Question: I'm working on an RSS feed and need to turn the title and subtitle into capitals, is there an easy way to do this?

Thanks.
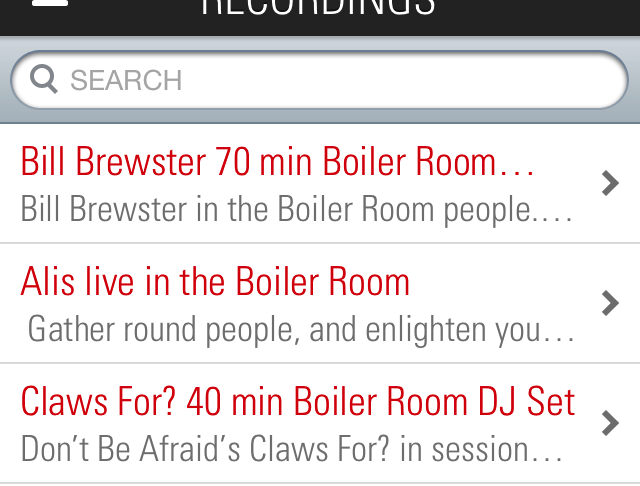
Answer: in the cellForRow AtIndexPath
'''
- (UITableViewCell *)tableView:(UITableView *)tableView cellForRowAtIndexPath:(NSIndexPath *)indexPath
{
UITableViewCell *cell = [tableView dequeueReusableCellWithIdentifier:@"Cell" forIndexPath:indexPath];
NSString *string1 = @"The quicK brOwn fox jumpeD";
cell.textLabel.text = [string1 uppercaseString];
....
'''